Aerial crown-view tile of a tropical tree (Barro Colorado Island, Panama), acquired 20250915:
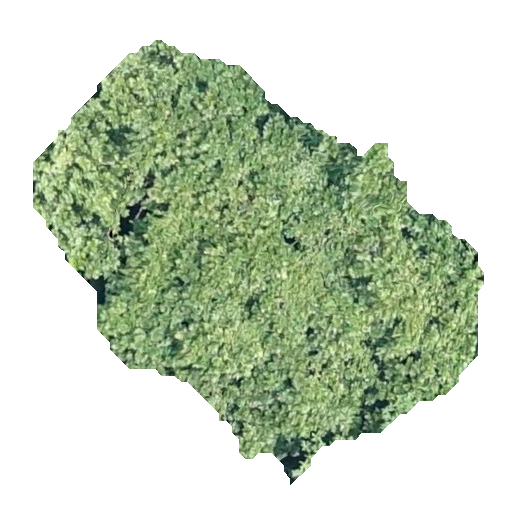
Species: Anacardium excelsum
GBIF accepted scientific name: Anacardium excelsum
Crown area: 169.437 m²